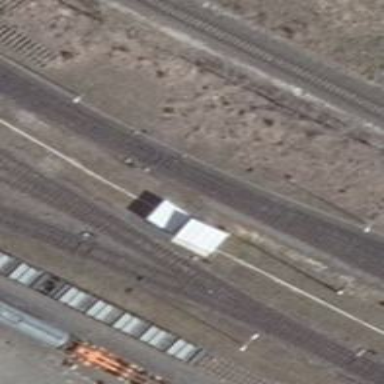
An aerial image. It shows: Railway switch.